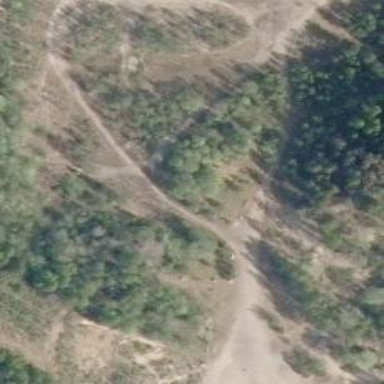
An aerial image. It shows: Disc golf tee area.